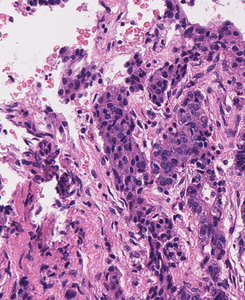
Tumor epithelial tissue: yes
Tumor-associated stroma tissue: yes
Normal tissue: no